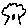
Label: tree